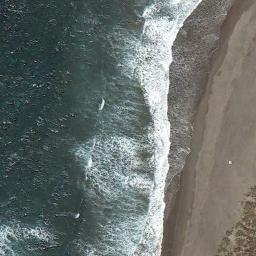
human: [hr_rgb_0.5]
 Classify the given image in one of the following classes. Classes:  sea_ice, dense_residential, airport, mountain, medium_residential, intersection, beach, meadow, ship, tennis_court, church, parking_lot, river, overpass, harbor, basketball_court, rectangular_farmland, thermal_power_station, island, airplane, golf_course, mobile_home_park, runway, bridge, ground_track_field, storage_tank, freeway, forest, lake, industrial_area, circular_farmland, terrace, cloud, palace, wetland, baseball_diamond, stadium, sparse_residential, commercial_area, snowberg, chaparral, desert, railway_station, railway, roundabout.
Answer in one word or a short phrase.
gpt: beach